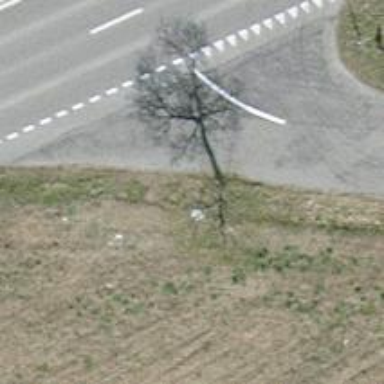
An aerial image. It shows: Urban area featuring tree as natural element.